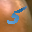
Label: 5